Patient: sex M, age 61
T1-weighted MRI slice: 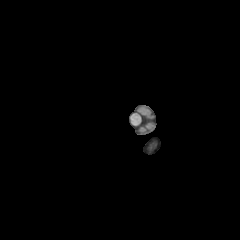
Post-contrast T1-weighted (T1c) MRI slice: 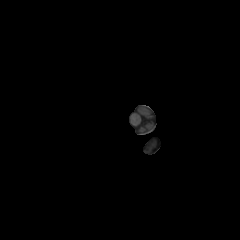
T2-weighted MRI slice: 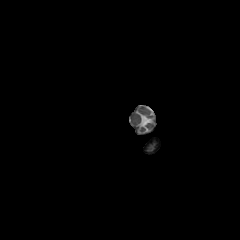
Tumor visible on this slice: no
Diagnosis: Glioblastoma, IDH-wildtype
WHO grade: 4